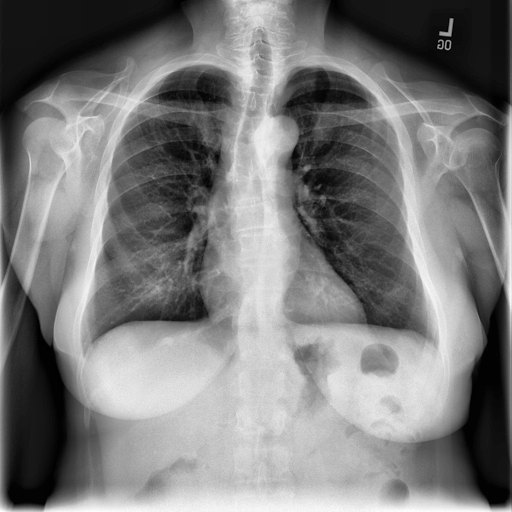
Finding: NORMAL